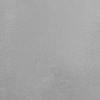
Atmospheric dust classification: dusty